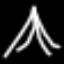
Label: The Eiffel Tower